Question: My application shows some notifications, and depending on user preferences it might use a custom layout in a notification. It works well, but there is a small problem -- . Stock Android and almost all manufacturer skins use black text against a light background for notification text, but Samsung doesn't: their notification pulldown has a dark background and the text in the default notification layout is white.
So this causes a problem: the notifications that don't use any fancy layouts show up fine, but the one that uses a custom layout is hard to read because the text is black instead of the default white. Even the <URL> just sets a '#000' color for a 'TextView', so I couldn't find any pointers there.
A user was kind enough to take a screenshot of the problem:

So in my layouts? I'd rather not start dynamically altering the text color based on phone model, since that requires a lot of updating and people with custom ROM's might still get the problem, depending on the skin they're using.
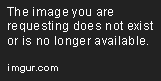
Answer: Solution by Malcolm works fine with API>=9. Here's the solution for older API:
The trick is to create the standard notification object and then traverse the default 'contentView' created by 'Notification.setLatestEventInfo(...)'. When you find the right TextView, just get the 'tv.getTextColors().getDefaultColor()'.
Here's the code that extracts the default text color and text size (in scaled density pixels - sp).
'''
private Integer notification_text_color = null;
private float notification_text_size = 11;
private final String COLOR_SEARCH_RECURSE_TIP = "SOME_SAMPLE_TEXT";
private boolean recurseGroup(ViewGroup gp)
{
final int count = gp.getChildCount();
for (int i = 0; i < count; ++i)
{
if (gp.getChildAt(i) instanceof TextView)
{
final TextView text = (TextView) gp.getChildAt(i);
final String szText = text.getText().toString();
if (COLOR_SEARCH_RECURSE_TIP.equals(szText))
{
notification_text_color = text.getTextColors().getDefaultColor();
notification_text_size = text.getTextSize();
DisplayMetrics metrics = new DisplayMetrics();
WindowManager systemWM = (WindowManager)getSystemService(Context.WINDOW_SERVICE);
systemWM.getDefaultDisplay().getMetrics(metrics);
notification_text_size /= metrics.scaledDensity;
return true;
}
}
else if (gp.getChildAt(i) instanceof ViewGroup)
return recurseGroup((ViewGroup) gp.getChildAt(i));
}
return false;
}
private void extractColors()
{
if (notification_text_color != null)
return;
try
{
Notification ntf = new Notification();
ntf.setLatestEventInfo(this, COLOR_SEARCH_RECURSE_TIP, "Utest", null);
LinearLayout group = new LinearLayout(this);
ViewGroup event = (ViewGroup) ntf.contentView.apply(this, group);
recurseGroup(event);
group.removeAllViews();
}
catch (Exception e)
{
notification_text_color = android.R.color.black;
}
}
'''
Call 'extractColors' ie. in onCreate() of your service. Then when you're creating the custom notification, the color and text size you want are in 'notification_text_color' and 'notification_text_size':
'''
Notification notification = new Notification();
RemoteViews notification_view = new RemoteViews(getPackageName(), R.layout.notification);
notification_view.setTextColor(R.id.label, notification_text_color);
notification_view.setFloat(R.id.label, "setTextSize", notification_text_size);
'''